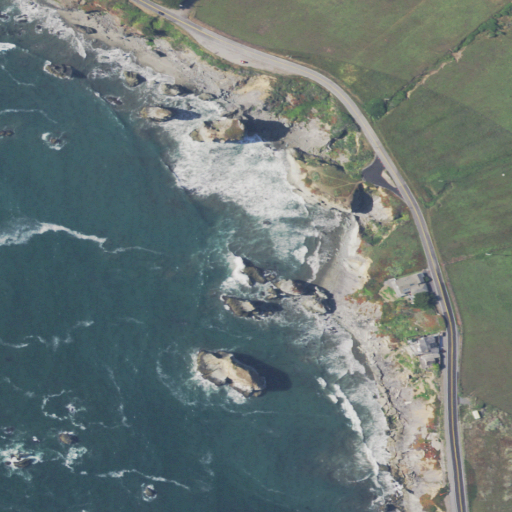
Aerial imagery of beach in California named Gleason Beach containing open water, shrub, low intensity development, medium intensity development, open development, high intensity development, barren land, and grassland